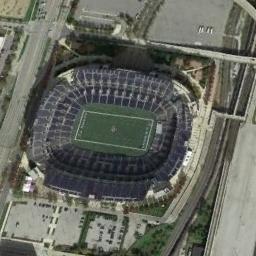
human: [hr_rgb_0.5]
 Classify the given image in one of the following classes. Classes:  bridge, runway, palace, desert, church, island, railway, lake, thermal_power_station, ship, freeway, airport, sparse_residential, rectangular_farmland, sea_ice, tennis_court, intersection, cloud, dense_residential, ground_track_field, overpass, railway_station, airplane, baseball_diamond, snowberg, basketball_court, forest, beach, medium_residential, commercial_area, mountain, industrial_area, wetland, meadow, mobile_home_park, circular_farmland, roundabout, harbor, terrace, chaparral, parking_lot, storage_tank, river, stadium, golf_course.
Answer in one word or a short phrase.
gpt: stadium